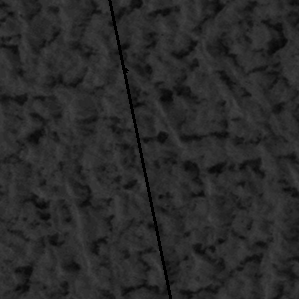
Label: frost